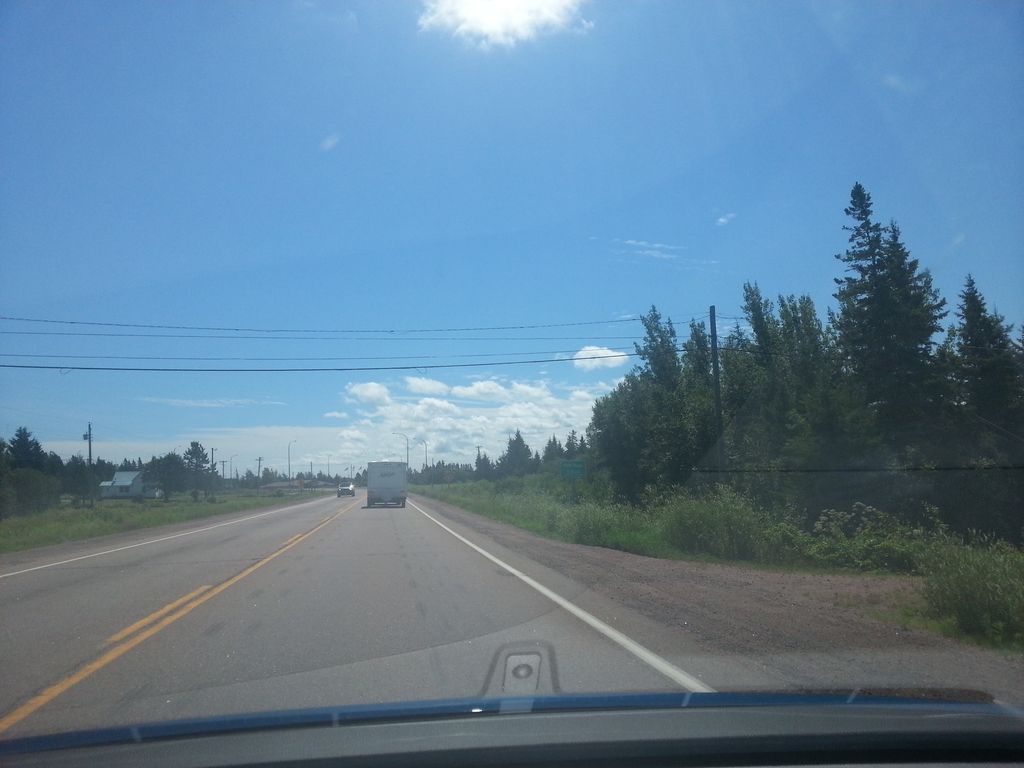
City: charlottetown